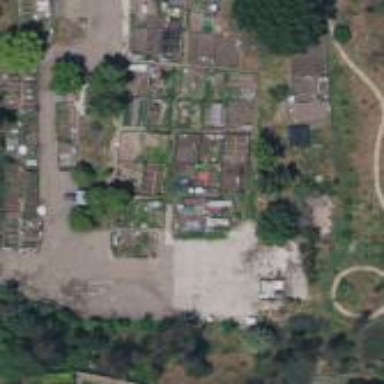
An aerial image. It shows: Allotments area.